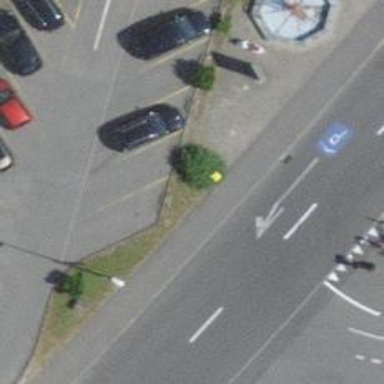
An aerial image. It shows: Post box is visible.